Question: Working stencils text project i have created code to convert input text to image it's working good but i have multiple text box (e.g) Text box1, Text box2,Text box3.The problem is that if i type in text box 1 its convert text to image and after if i type text into text box2 or text box3 its convert the new image here i just want create that text in new line with the first image converted text from text box1.
Demo link:-<URL>
Bellow example snap shot.here you can see that first text box crate line 1 and second text box create image on second or new line on one image.

'''
<?php ?>
<html>
<body>
<img class="stencil-main" id="stencil-main" />
<span class="line" style="margin-left: 578px;">Enter Text-</span><input type="text" name="stencil-text" style="margin-left: 15px;"
onkeyup="document.getElementById('stencil-main').src='some.php?img='+this.value" />
<br>
<img class="stencil-mains" id="stencil-mains" />
<span class="line" style="margin-left: 578px;">Enter Text-</span><input type="text" name="stencil-text" style="margin-left: 15px;"
onkeyup="document.getElementById('stencil-mains').src='some.php?img='+this.value" />
</body>
</html>
'''
'''
<?php
header("Content-type: image/png");
$cid=$_GET['img'];
####################### BEGIN USER EDITS #######################
$imagewidth = 500;
$imageheight = 100;
$fontsize = "20";
$fontangle = "0";
$font = "ByzantineEmpire.ttf";
$text = $cid ;
$text2="sanjay";
$backgroundcolor = "FFFFFF";
$textcolor = "#000000";
######################## END USER EDITS ########################
### Convert HTML backgound color to RGB
if( eregi( "([0-9a-f]{2})([0-9a-f]{2})([0-9a-f]{2})", $backgroundcolor, $bgrgb ) )
{$bgred = hexdec( $bgrgb[1] ); $bggreen = hexdec( $bgrgb[2] ); $bgblue = hexdec( $bgrgb[3] );}
### Convert HTML text color to RGB
if( eregi( "([0-9a-f]{2})([0-9a-f]{2})([0-9a-f]{2})", $textcolor, $textrgb ) )
{$textred = hexdec( $textrgb[1] ); $textgreen = hexdec( $textrgb[2] ); $textblue = hexdec( $textrgb[3] );}
### Create image
$im = imagecreate( $imagewidth, $imageheight );
### Declare image's background color
$bgcolor = imagecolorallocate($im, $bgred,$bggreen,$bgblue);
### Declare image's text color
$fontcolor = imagecolorallocate($im, $textred,$textgreen,$textblue);
### Get exact dimensions of text string
$box = @imageTTFBbox($fontsize,$fontangle,$font,$text);
### Get width of text from dimensions
$textwidth = abs($box[4] - $box[0]);
### Get height of text from dimensions
$textheight = abs($box[5] - $box[1]);
### Get x-coordinate of centered text horizontally using length of the image and length of the text
$xcord = ($imagewidth/2)-($textwidth/2)-2;
### Get y-coordinate of centered text vertically using height of the image and height of the text
$ycord = ($imageheight/2)+($textheight/2);
### Declare completed image with colors, font, text, and text location
imagettftext ( $im, $fontsize, $fontangle, $xcord, $ycord, $fontcolor, $font, $text );
### Display completed image as PNG
$html=imagepng($im);
### Close the image
imagedestroy($im);
?>
'''
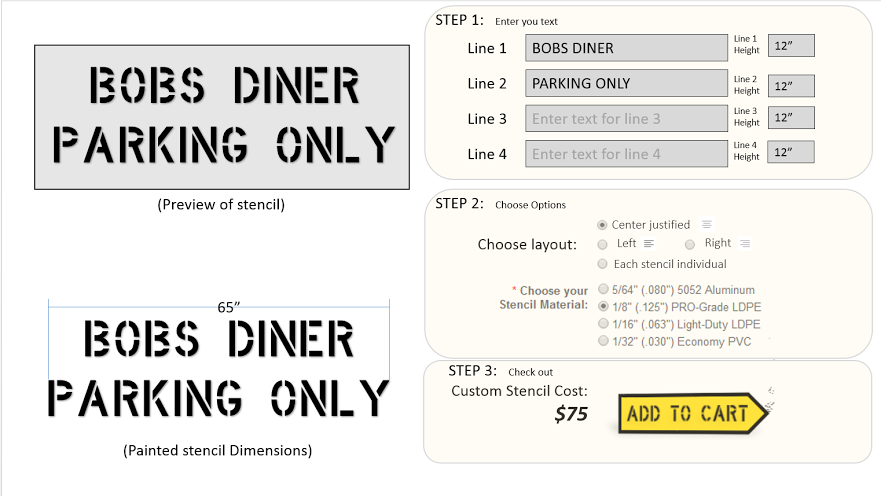
Answer: You need to get the values of your text fields and send them all to some.php the same time, now you are sending them individually. Also the some.php needs to get both of them and generate a single image with them. Here is how you can do it using jQuery load function:
'index.php'
'''
<html>
<head>
<script type="text/javascript" src="http://code.jquery.com/jquery-1.11.1.min.js"></script>
<script type="text/javascript">
$(document).ready(function(){
$('input[name="stencil-text"]').keyup(function(){
var img_text = $('input[name="stencil-text"]').map(function(){
return $(this).val();
}).get();
var img = $("<img />").attr('src', 'some.php?img=' + img_text).load(function() {
if (!this.complete || typeof this.naturalWidth == "undefined" || this.naturalWidth == 0) {
alert('broken image!');
} else {
$("#stencil-main").html(img);
}
});
});
});
</script>
</head>
<body>
<div id="stencil-main"></div>
<span class="line" style="margin-left: 578px;">Enter Text-</span>
<input type="text" name="stencil-text" style="margin-left: 15px;">
<br>
<span class="line" style="margin-left: 578px;">Enter Text-</span>
<input type="text" name="stencil-text" style="margin-left: 15px;">
</body>
</html>
'''
Here jQuery gets all the values of input fields with name "stencil-text", you can add as many input fields you want and it will work the same way. The only thing you need to do is to change the '$imageheight' otherwise the image will get cropped.
'some.php'
'''
<?php
header("Content-type: image/png");
$cid = str_replace(',', "
", $_GET['img']);
####################### BEGIN USER EDITS #######################
$imagewidth = 500;
$imageheight = 120;
$fontsize = "20";
$fontangle = "0";
$font = "ByzantineEmpire.ttf";
$text = $cid ;
$text2="sanjay";
$backgroundcolor = "FFFFFF";
$textcolor = "#000000";
######################## END USER EDITS ########################
### Convert HTML backgound color to RGB
if( @eregi( "([0-9a-f]{2})([0-9a-f]{2})([0-9a-f]{2})", $backgroundcolor, $bgrgb ) )
{$bgred = hexdec( $bgrgb[1] ); $bggreen = hexdec( $bgrgb[2] ); $bgblue = hexdec( $bgrgb[3] );}
### Convert HTML text color to RGB
if( @eregi( "([0-9a-f]{2})([0-9a-f]{2})([0-9a-f]{2})", $textcolor, $textrgb ) )
{$textred = hexdec( $textrgb[1] ); $textgreen = hexdec( $textrgb[2] ); $textblue = hexdec( $textrgb[3] );}
### Create image
$im = imagecreate( $imagewidth, $imageheight );
### Declare image's background color
$bgcolor = imagecolorallocate($im, $bgred,$bggreen,$bgblue);
### Declare image's text color
$fontcolor = imagecolorallocate($im, $textred,$textgreen,$textblue);
### Get exact dimensions of text string
$box = imageTTFBbox($fontsize,$fontangle,$font,$text);
### Get width of text from dimensions
$textwidth = abs($box[4] - $box[0]);
### Get height of text from dimensions
$textheight = abs($box[5] - $box[1]);
### Get x-coordinate of centered text horizontally using length of the image and length of the text
$xcord = ($imagewidth/2)-($textwidth/2)-2;
### Get y-coordinate of centered text vertically using height of the image and height of the text
$ycord = ($imageheight/2)+($textheight/2);
### Declare completed image with colors, font, text, and text location
imagettftext ( $im, $fontsize, $fontangle, $xcord, $ycord, $fontcolor, $font, $text );
### Display completed image as PNG
$html=imagepng($im);
### Close the image
imagedestroy($im);
?>
'''